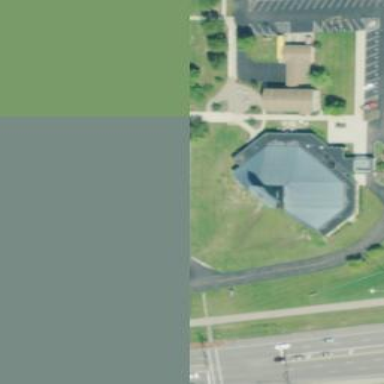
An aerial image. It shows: Building serving as place of worship.